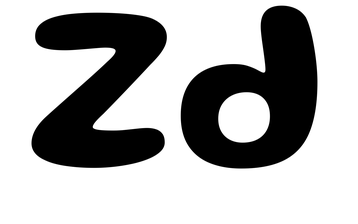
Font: Gluten_SemiBold